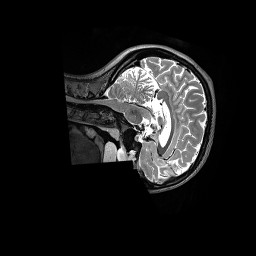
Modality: T2w
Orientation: sagittal
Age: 25
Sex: female
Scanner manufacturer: siemens
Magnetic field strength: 3 T
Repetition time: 3.2 s
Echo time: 0.562 s